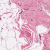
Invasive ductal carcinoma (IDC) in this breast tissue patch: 0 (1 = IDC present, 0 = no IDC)